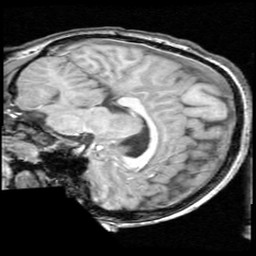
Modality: T1w
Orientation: sagittal
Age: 9
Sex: male
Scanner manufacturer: ge
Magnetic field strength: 1.5 T
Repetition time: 0.03333 s
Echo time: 0.008 s